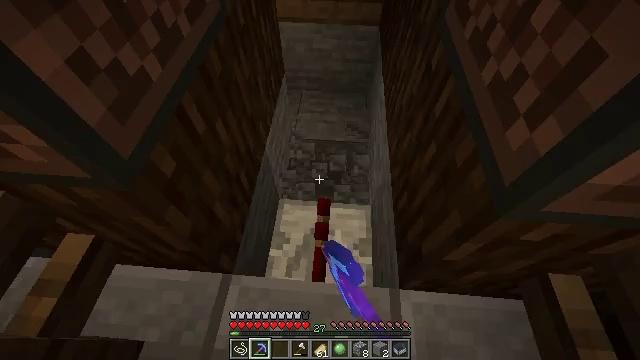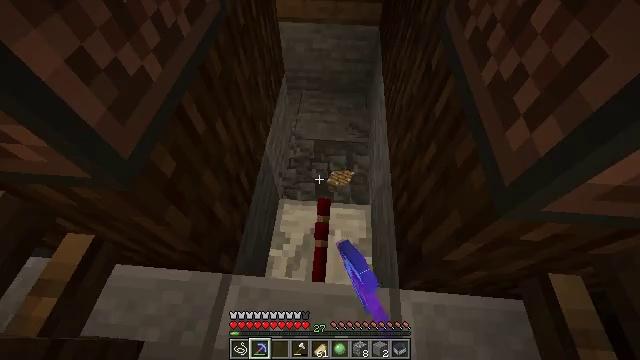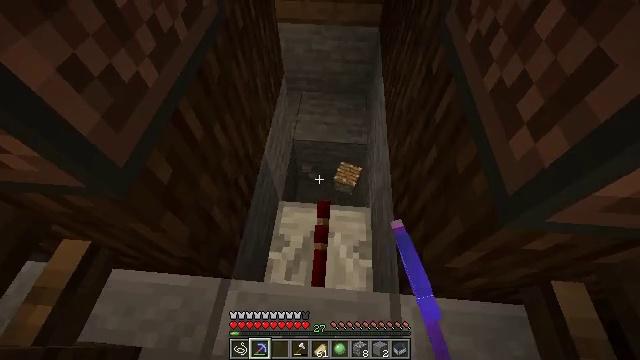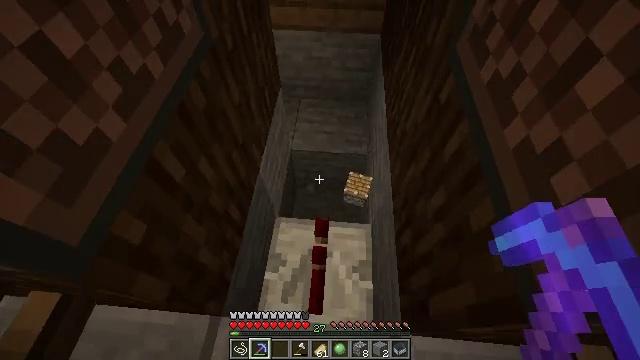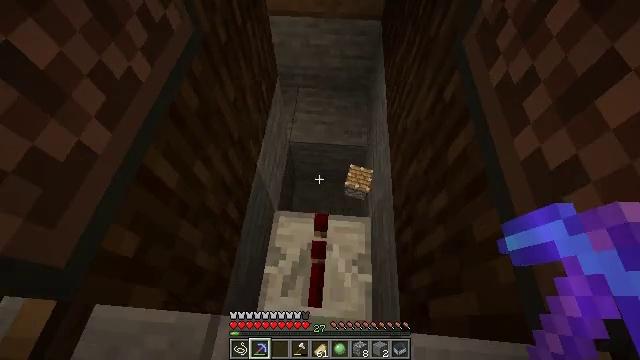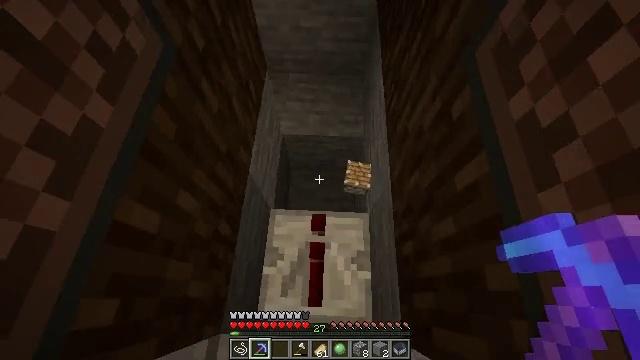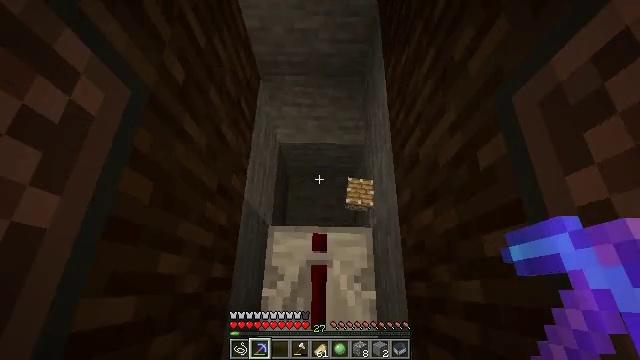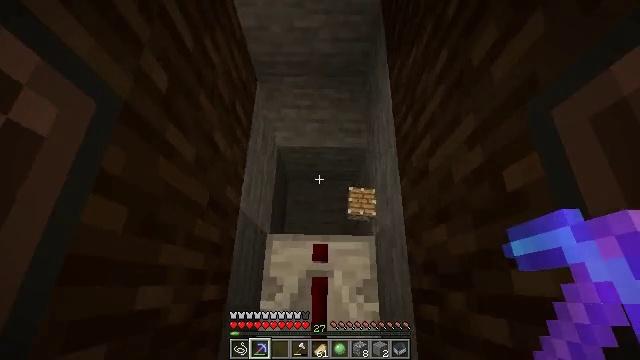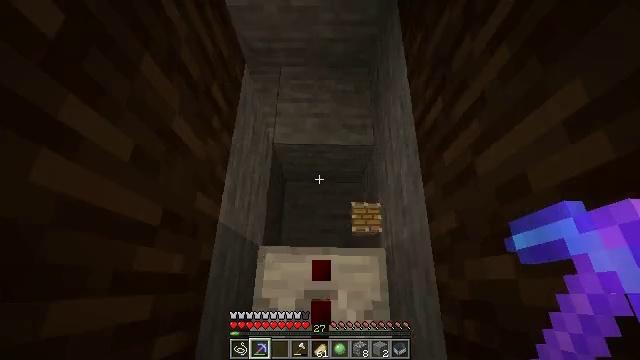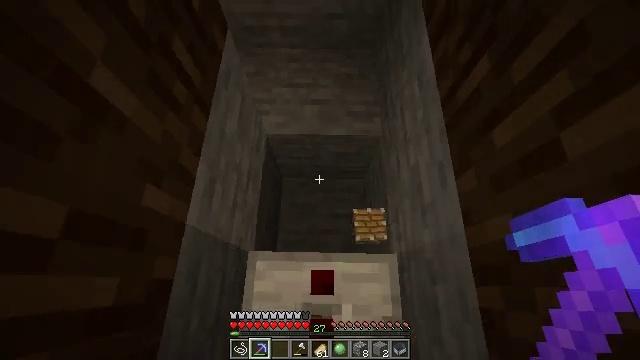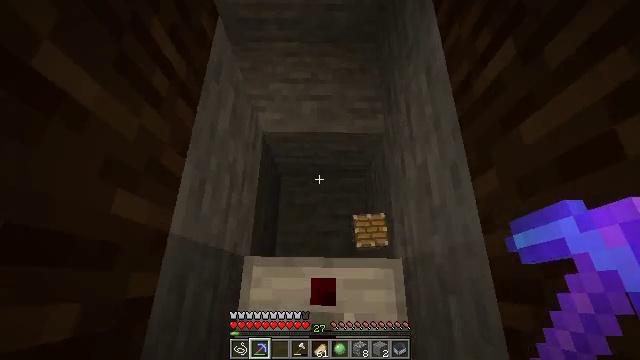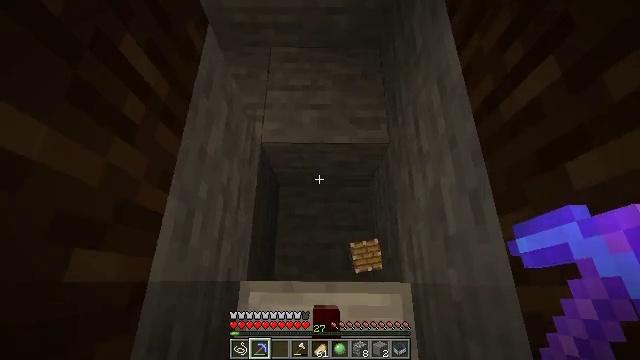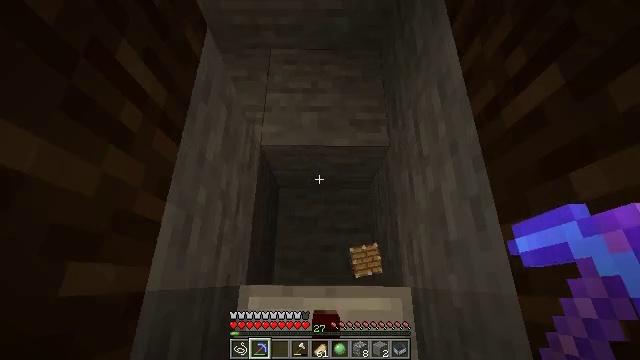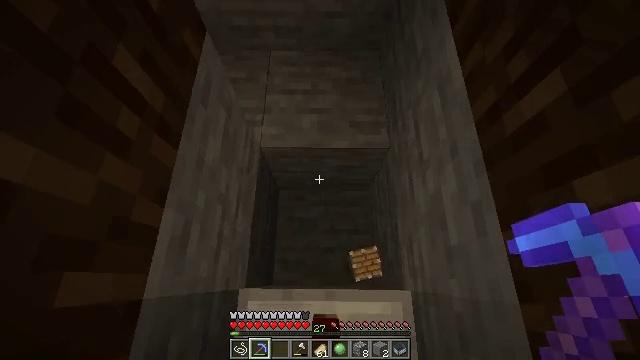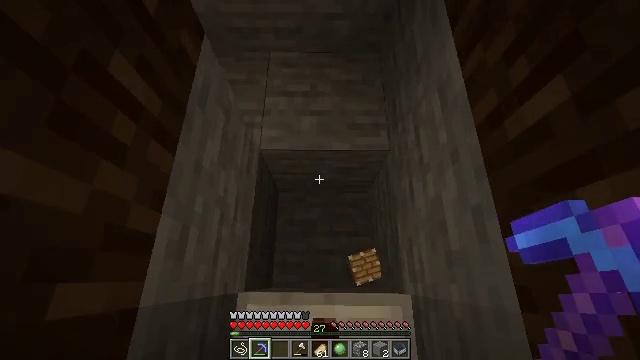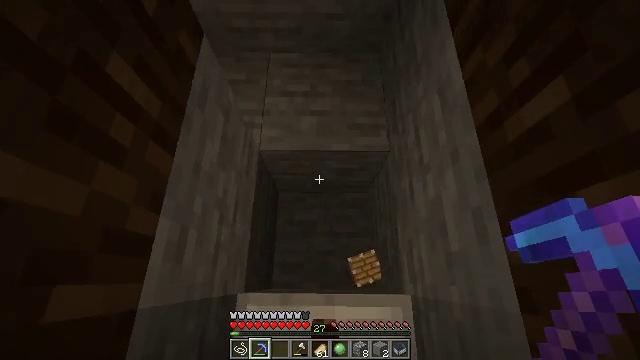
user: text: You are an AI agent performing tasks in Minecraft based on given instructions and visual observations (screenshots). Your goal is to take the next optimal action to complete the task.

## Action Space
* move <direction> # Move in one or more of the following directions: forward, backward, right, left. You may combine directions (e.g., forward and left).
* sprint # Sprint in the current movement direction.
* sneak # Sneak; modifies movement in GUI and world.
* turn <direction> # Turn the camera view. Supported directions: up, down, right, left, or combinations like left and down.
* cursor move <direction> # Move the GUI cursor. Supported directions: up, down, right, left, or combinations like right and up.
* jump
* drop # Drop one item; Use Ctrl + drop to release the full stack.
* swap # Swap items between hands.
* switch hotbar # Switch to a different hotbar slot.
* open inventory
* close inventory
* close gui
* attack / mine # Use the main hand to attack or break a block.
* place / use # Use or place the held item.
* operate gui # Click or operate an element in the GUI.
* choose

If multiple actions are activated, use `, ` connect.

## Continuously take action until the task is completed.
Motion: motion action
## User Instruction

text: In the crafting table, craft a sticky piston.
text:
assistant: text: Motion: no_op
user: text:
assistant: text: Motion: move forward
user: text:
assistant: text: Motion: move forward
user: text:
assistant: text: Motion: move forward, turn down
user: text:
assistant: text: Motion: move forward, turn right and down
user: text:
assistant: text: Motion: move forward, turn right and down
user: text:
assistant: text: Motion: no_op
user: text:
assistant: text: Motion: no_op
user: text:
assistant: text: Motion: no_op
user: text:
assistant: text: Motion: no_op
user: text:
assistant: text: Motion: no_op
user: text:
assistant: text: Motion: no_op
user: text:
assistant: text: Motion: no_op
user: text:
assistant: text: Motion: no_op
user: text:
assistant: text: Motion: no_op
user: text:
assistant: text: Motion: no_op
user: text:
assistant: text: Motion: no_op
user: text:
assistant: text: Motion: no_op
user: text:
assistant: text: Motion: no_op
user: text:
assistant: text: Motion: no_op
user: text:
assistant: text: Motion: no_op
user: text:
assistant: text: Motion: no_op
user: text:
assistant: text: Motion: move forward
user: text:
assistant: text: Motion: move forward
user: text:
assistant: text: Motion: move forward
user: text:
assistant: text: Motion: no_op
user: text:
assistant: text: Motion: no_op
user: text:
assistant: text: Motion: no_op
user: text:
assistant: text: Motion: no_op
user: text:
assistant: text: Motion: no_op